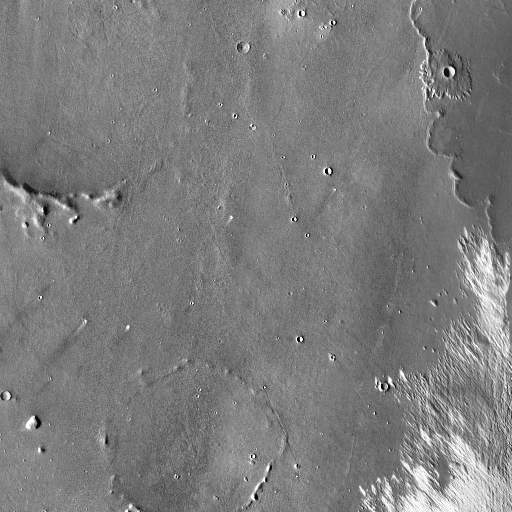
Crater classes present: Background, Other, Layered, Buried